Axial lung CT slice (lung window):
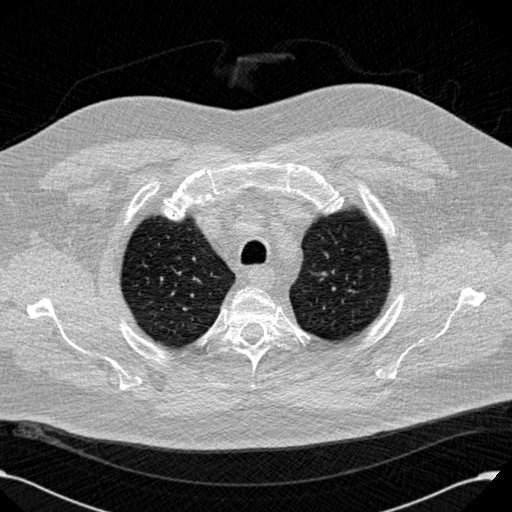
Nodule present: no